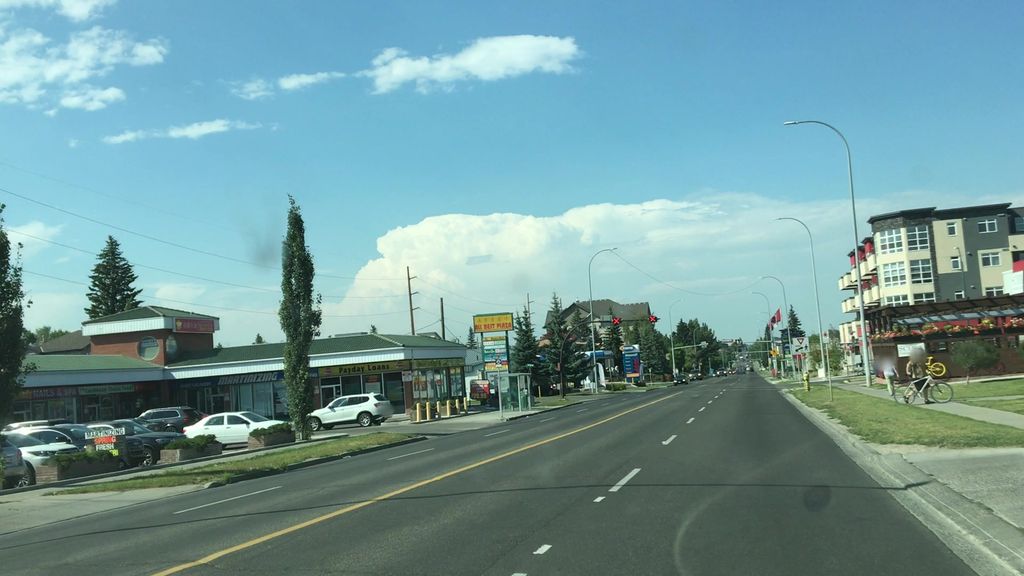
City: calgary